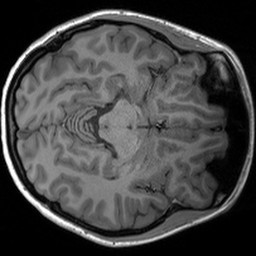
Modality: T1w
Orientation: axial
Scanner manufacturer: siemens
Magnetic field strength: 3 T
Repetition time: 1.54 s
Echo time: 0.00234 s